Question: i want to replace the bottom panel where we show Next,Back buttons with a custom panel which includes the installation progress bar..once the installation is completed,then page should automatically redirected to next page.
Below is mockup image,how i want to make this page.

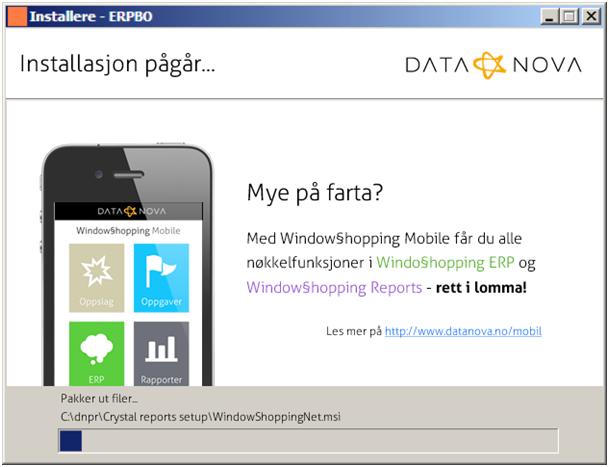
Answer: Here is the script including also the main panel header from your <URL> as well. Save it into your '..\InnoSetup\Examples\' folder as well as the following images which you need to convert to BMP files since I couldn't find any trusted file sharing site which wouldn't convert the images to PNG or JPG format:
- <URL>'InstallBackground.bmp'
Here is the script (you should follow the <URL>:
'''
[Setup]
AppName=ERPBO
AppVersion=1.5
DefaultDirName={pf}\My Program
DefaultGroupName=My Program
UninstallDisplayIcon={app}\MyProg.exe
Compression=lzma2
SolidCompression=yes
OutputDir=userdocs:Inno Setup Examples Output
WizardSmallImageFile=Logo.bmp
[Files]
Source: "MyProg.exe"; DestDir: "{app}"
Source: "MyProg.chm"; DestDir: "{app}"
Source: "InstallBackground.bmp"; Flags: dontcopy
[Icons]
Name: "{group}\My Program"; Filename: "{app}\MyProg.exe"
[Run]
Filename: "{app}\MyProg.chm"; Check: JustBlockTheInstallPage
[Messages]
SetupWindowTitle=Installere - %1
WizardInstalling=Installasjon pagar...
[Code]
function JustBlockTheInstallPage: Boolean;
begin
Result := False;
WizardForm.StatusLabel.Caption := 'Pakker ut filer...';
WizardForm.FilenameLabel.Caption :='C:\dnpr\Crystal reports setup\WindowShoppingNet.msi';
MsgBox('Message just to see the install page :-)', mbInformation, MB_OK);
end;
var
InnerNotebookBounds: TRect;
OuterNotebookBounds: TRect;
InstallBottomPanel: TPanel;
InstallBackground: TBitmapImage;
function Rect(const ALeft, ATop, ARight, ABottom: Integer): TRect;
begin
Result.Left := ALeft;
Result.Top := ATop;
Result.Bottom := ABottom;
Result.Right := ARight;
end;
function GetBoundsRect(AControl: TControl): TRect;
begin
Result.Left := AControl.Left;
Result.Top := AControl.Top;
Result.Right := AControl.Left + AControl.Width;
Result.Bottom := AControl.Top + AControl.Height;
end;
procedure SetBoundsRect(AControl: TControl; const ARect: TRect);
begin
AControl.Left := ARect.Left;
AControl.Top := ARect.Top;
AControl.Width := ARect.Right - ARect.Left
AControl.Height := ARect.Bottom - ARect.Top;
end;
procedure CenterHorizontally(ASource, ATarget: TControl);
begin
ATarget.Left := (ASource.Width - ATarget.Width) div 2;
end;
procedure CenterVertically(ASource, ATarget: TControl);
begin
ATarget.Top := (ASource.Height - ATarget.Height) div 2;
end;
procedure InitializeWizard;
begin
WizardForm.PageDescriptionLabel.Visible := False;
WizardForm.PageNameLabel.Font.Size := 18;
WizardForm.PageNameLabel.Font.Name := 'Comic Sans MS';
WizardForm.PageNameLabel.AutoSize := True;
WizardForm.PageNameLabel.Left := 18;
CenterVertically(WizardForm.MainPanel, WizardForm.PageNameLabel);
WizardForm.WizardSmallBitmapImage.AutoSize := True;
WizardForm.WizardSmallBitmapImage.Left := WizardForm.ClientWidth - WizardForm.WizardSmallBitmapImage.Width - 18;
CenterVertically(WizardForm.MainPanel, WizardForm.WizardSmallBitmapImage);
WizardForm.InstallingPage.Color := clWhite;
InstallBottomPanel := TPanel.Create(WizardForm);
InstallBottomPanel.Parent := WizardForm.InstallingPage;
InstallBottomPanel.BevelOuter := bvNone;
InstallBottomPanel.Align := alBottom;
InstallBottomPanel.Caption := '';
InstallBottomPanel.Color := $00C7CFD3;
InstallBottomPanel.Height := 79;
InstallBottomPanel.ParentBackground := False;
ExtractTemporaryFile('InstallBackground.bmp');
InstallBackground := TBitmapImage.Create(WizardForm);
InstallBackground.Parent := WizardForm.InstallingPage;
InstallBackground.AutoSize := True;
InstallBackground.Bitmap.LoadFromFile(ExpandConstant('{tmp}\InstallBackground.bmp'));
WizardForm.StatusLabel.Parent := InstallBottomPanel;
WizardForm.StatusLabel.Left := 8;
WizardForm.StatusLabel.Top := 8;
WizardForm.FilenameLabel.Parent := InstallBottomPanel;
WizardForm.FilenameLabel.Left := 8;
WizardForm.FilenameLabel.Top := WizardForm.StatusLabel.Top + 16;
WizardForm.ProgressGauge.Parent := InstallBottomPanel;
WizardForm.ProgressGauge.Left := 8;
WizardForm.ProgressGauge.Top := WizardForm.FilenameLabel.Top + 26;
InnerNotebookBounds := GetBoundsRect(WizardForm.InnerNotebook);
OuterNotebookBounds := GetBoundsRect(WizardForm.OuterNotebook);
end;
procedure CurPageChanged(CurPageID: Integer);
begin
if CurPageID = wpInstalling then
begin
SetBoundsRect(WizardForm.OuterNotebook, Rect(OuterNotebookBounds.Left,
OuterNotebookBounds.Top, OuterNotebookBounds.Right, WizardForm.ClientHeight));
SetBoundsRect(WizardForm.InnerNotebook, Rect(OuterNotebookBounds.Left,
WizardForm.Bevel1.Top + WizardForm.Bevel1.Height, OuterNotebookBounds.Right,
WizardForm.ClientHeight));
CenterHorizontally(WizardForm.InstallingPage, InstallBackground);
InstallBackground.Top := InstallBottomPanel.Top - InstallBackground.Height;
WizardForm.ProgressGauge.Width := InstallBottomPanel.Width - 16;
end
else
begin
SetBoundsRect(WizardForm.OuterNotebook, OuterNotebookBounds);
SetBoundsRect(WizardForm.InnerNotebook, InnerNotebookBounds);
end;
end;
'''
And the result how the installation page looks like (and yes, I have used Comic Sans :-)